Question: My Testflight environment i use for iOS crashed on me. I registered with a new account, created a new development provisioning profile in provisioning profiles, reinstalled testflight on my iPad, basically i did everything from scratch again.
It seemed to be working, testflight recognized my device and i was able to send out a new test app, but when i pressed the submit button, this strange screen appears saying
> nonetype object has no attribute keys
.
Can anyone tell me how to fix this?
Thanks in advance, Zoli
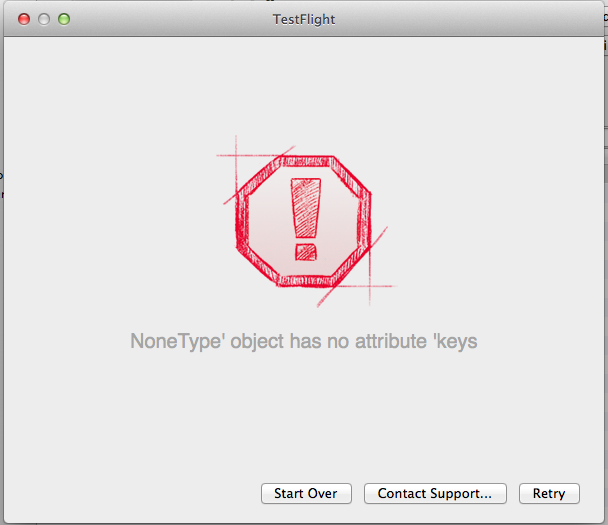
Answer: I encountered the same problem and sent a report to TestFlight support team.
But after I updated TestFlight App to the latest version now, it seems working fine.
Additional Info:
I got answer from TestFlight Support.
> Sorry you are experiencing trouble.To help troubleshoot this, please provide us with the following
information:- - -